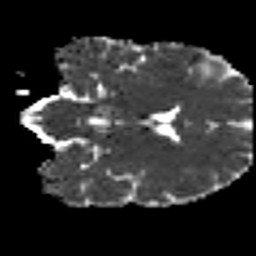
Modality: MD
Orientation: coronal
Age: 26
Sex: female
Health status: ill
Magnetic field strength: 3 T
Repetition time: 8.4 s
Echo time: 0.0926 s